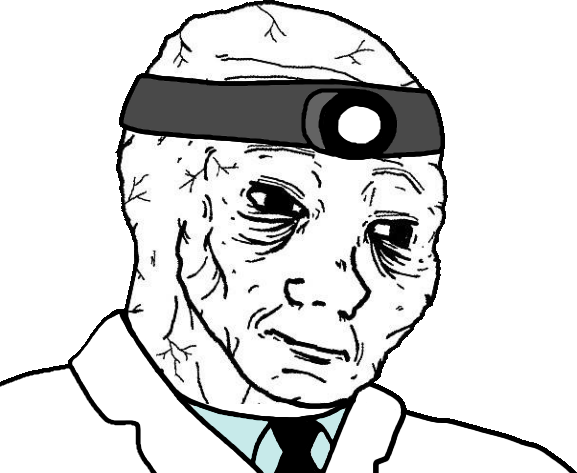
Label: 5_Tired_Wojak